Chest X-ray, PA view. Patient: 84 years old, sex M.
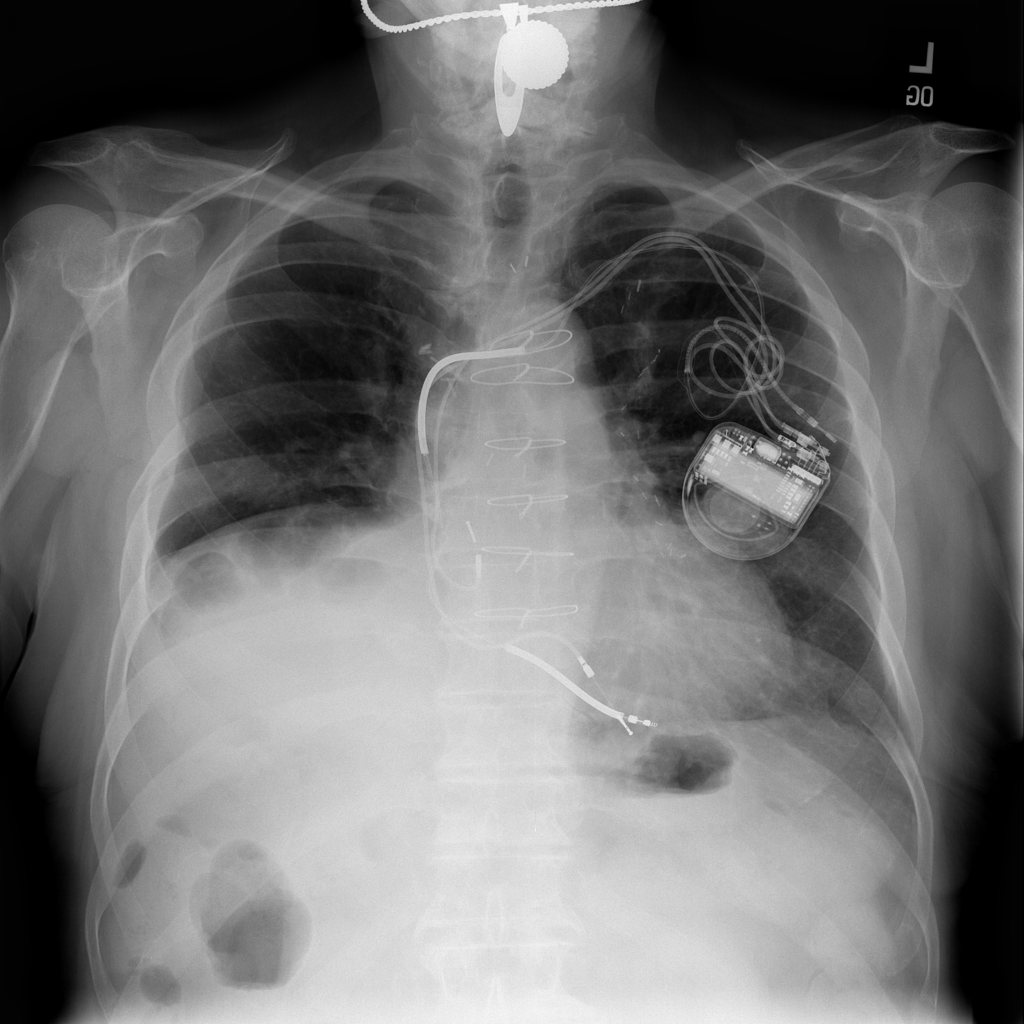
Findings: Pleural_Thickening